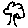
Label: tree